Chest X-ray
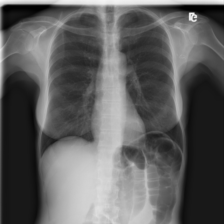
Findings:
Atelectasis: negative
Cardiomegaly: negative
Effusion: negative
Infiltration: negative
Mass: negative
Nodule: negative
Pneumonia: negative
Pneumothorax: negative
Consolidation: negative
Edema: negative
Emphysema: negative
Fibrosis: negative
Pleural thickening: negative
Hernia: negative